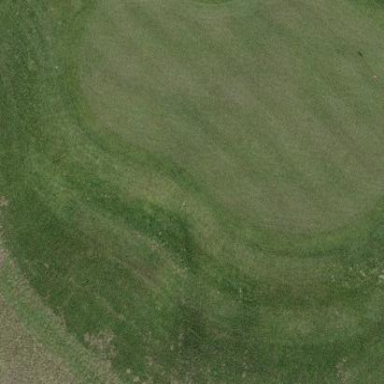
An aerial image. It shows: Golf green.